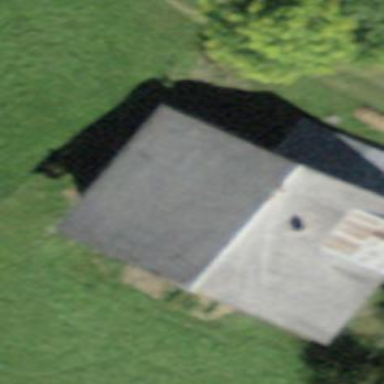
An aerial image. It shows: Farm building.